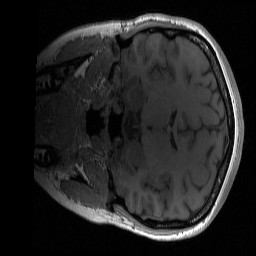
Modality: T1w
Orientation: coronal
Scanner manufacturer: siemens
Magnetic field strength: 3 T
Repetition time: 2 s
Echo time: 0.0022 s